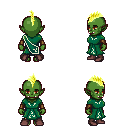
a pixel art fantasy rpg character, female body template, orc, green skin, sash dress, gold greaves, gold mohawk hairstyle, cloth bracers, maroon shoes, four views (front, back, left, right), 2x2 character sprite sheet, small pixel art, hard edges, no anti-aliasing